Question: We try to implement a download.aspx to control our source such as images for specific clients. we use the buffering method in download.aspx.cs. The code is showed below:
'''
using (var fs = new FileStream(_path, FileMode.Open, FileAccess.Read))
{
Response.BufferOutput = false; // to prevent buffering
byte[] buffer = new byte[1024];
int bytesRead = 0;
if (_file.Extension == ".pdf")
{
Response.AddHeader("Content-Disposition", "inline; filename=" + _file.Name);
}
else
{
Response.AddHeader("Content-Disposition", "attachment; filename=" + _file.Name);
}
Response.AddHeader("Content-Length", _file.Length.ToString());
Response.ContentType = ReturnExtension(_file.Extension.ToLower());
while ((bytesRead = fs.Read(buffer, 0, buffer.Length)) > 0)
{
Response.OutputStream.Write(buffer, 0, bytesRead);
}
}
'''
It works well when downloading a single files. However, in our situation, we are try to load about twenty images at the same time. It become extremely slow. The following is the captured screen:-

We can't find out the reasons. We would like to know it is a practical method to control files or there are the other better way to achieve it.
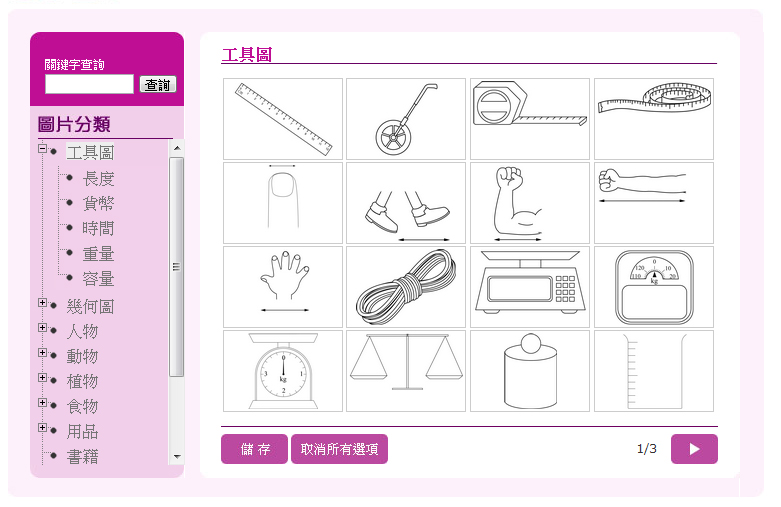
Answer: I agree with the above response. However if this is the route you "have to go". you could have a look at the following.
You are using a asp.net Page, rather go the Handler route, you cut out a lot of the asp.net life cycle, and this will help reduce your images load time.
<URL>
You can also look at caching the response output which will help improve the performance.
<URL>
I hope some of this information helps.